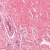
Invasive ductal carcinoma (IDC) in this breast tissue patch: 0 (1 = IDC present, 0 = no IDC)